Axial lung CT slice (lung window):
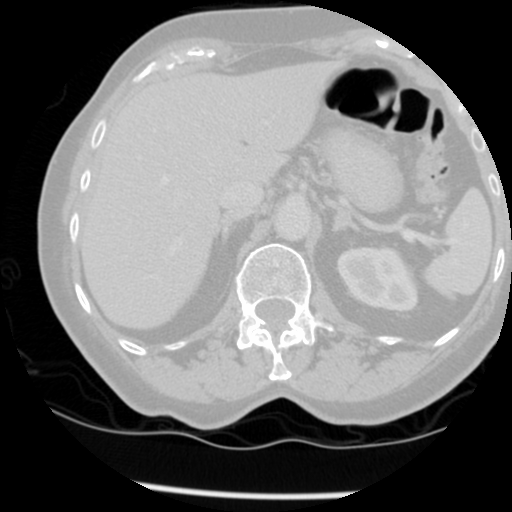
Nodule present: no